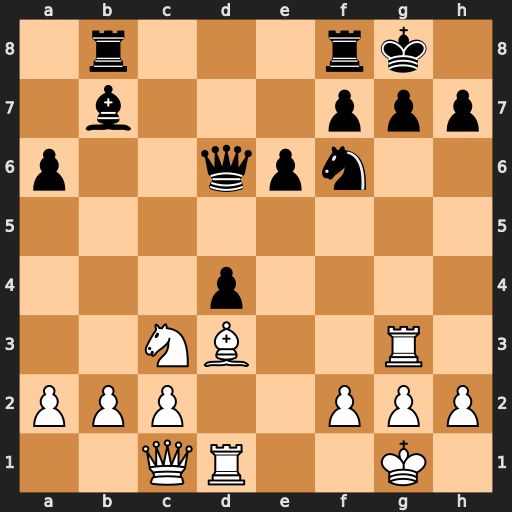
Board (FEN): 1r3rk1/1b3ppp/p2qpn2/8/3p4/2NB2R1/PPP2PPP/2QR2K1
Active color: w
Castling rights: -
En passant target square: -
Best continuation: Rxg7+ Kxg7 Qg5+ Kh8 Qxf6+